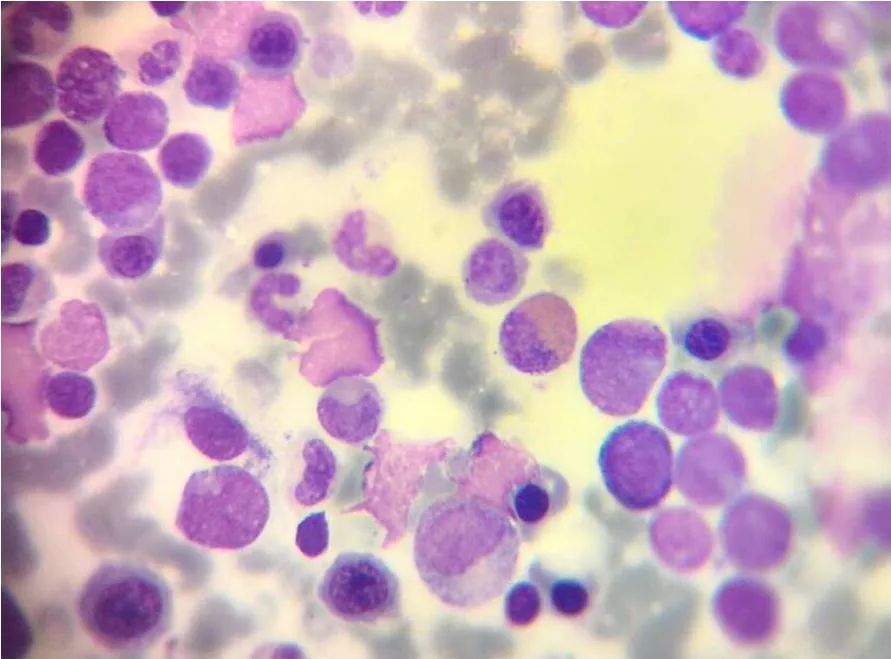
Bone marrow smears of an acute myeloid leukemia without maturation case showing numerous blasts with round nuclei, fine nuclear chromatin, and dark blue cytoplasm (Leishman stain, oil immersion x 100).
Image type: pathology (giemsa)